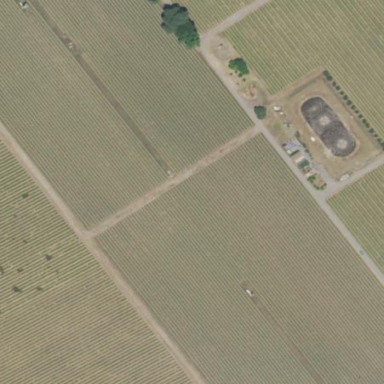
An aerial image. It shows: Vineyard growing grapes.